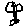
Label: tree